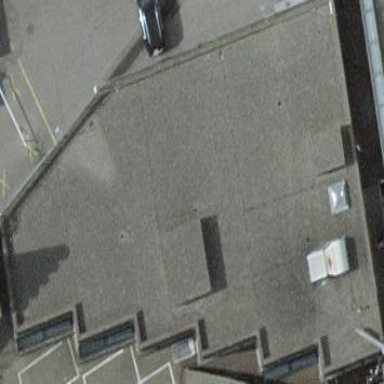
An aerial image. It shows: Flat-roofed building with grey concrete roof.